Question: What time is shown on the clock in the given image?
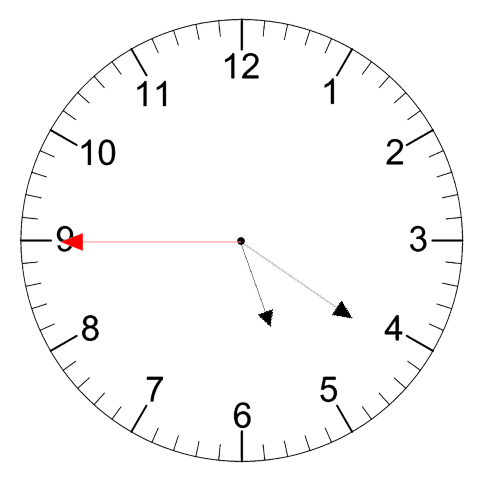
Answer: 05:20:45